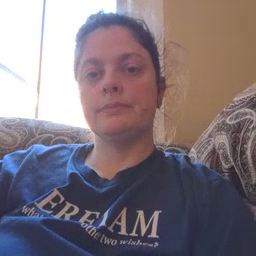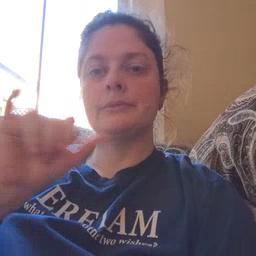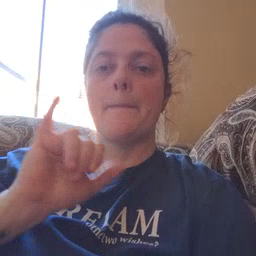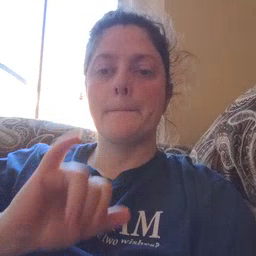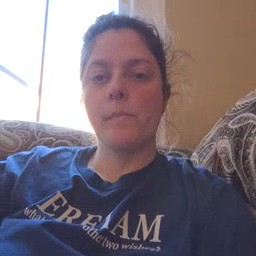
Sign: same